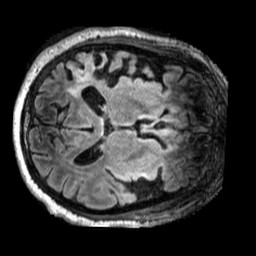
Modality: FLAIR
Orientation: axial
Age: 54
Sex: male
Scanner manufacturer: siemens
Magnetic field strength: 3 T
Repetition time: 5 s
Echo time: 0.387 s